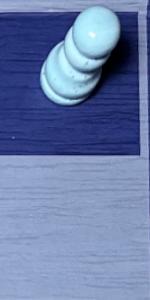
Label: Empty